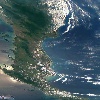
Label: land